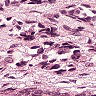
Metastatic tissue present: yes